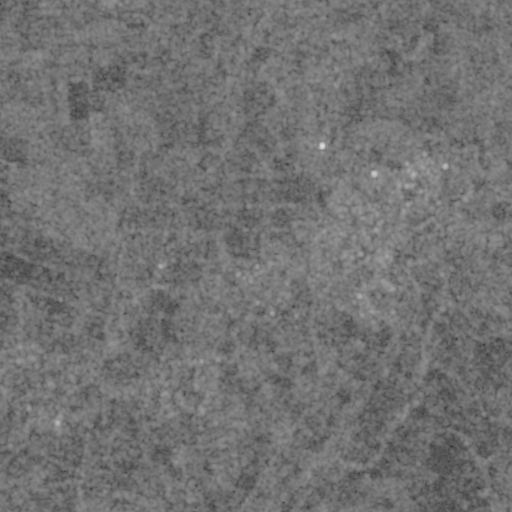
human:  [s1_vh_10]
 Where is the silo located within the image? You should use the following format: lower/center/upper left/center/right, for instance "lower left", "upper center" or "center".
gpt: The silo is located in the lower center of the image.
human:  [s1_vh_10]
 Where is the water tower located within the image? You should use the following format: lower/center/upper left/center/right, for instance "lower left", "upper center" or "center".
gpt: The water tower is located in the center right of the image.
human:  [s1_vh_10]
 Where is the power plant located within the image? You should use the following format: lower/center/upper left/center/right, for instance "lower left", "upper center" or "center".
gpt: There is no power plant in the image.

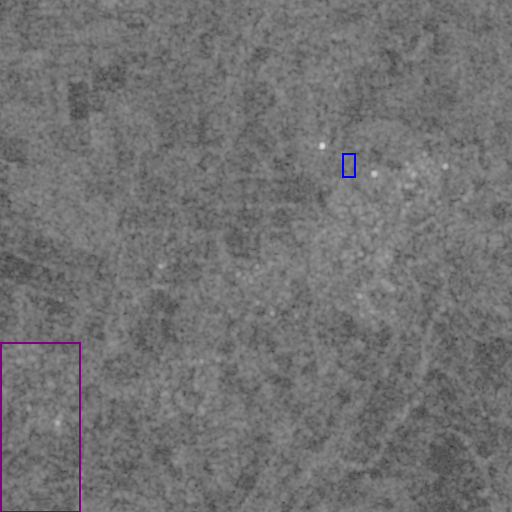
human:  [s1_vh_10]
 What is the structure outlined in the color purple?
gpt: The structure outlined in purple is a crop field.
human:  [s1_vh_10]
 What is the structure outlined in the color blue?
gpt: The structure outlined in blue is a park.
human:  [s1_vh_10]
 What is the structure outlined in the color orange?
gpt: There is no orange outline.